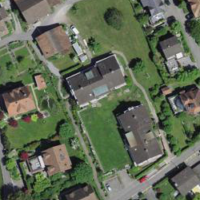
EUNIS habitat code: 55
Species observed at this site:
Grus grus